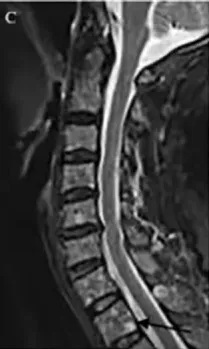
Vertebra magnetic resonance imaging (MRI) and diffusion weighted imaging (DWI) showed multiple spotty abnormal signals in the cervical vertebra, thoracic vertebra, lumbar vertebra, and sacrum, which were both. Low signal on T1-weighted imaging (white arrow).
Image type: radiology (mri)